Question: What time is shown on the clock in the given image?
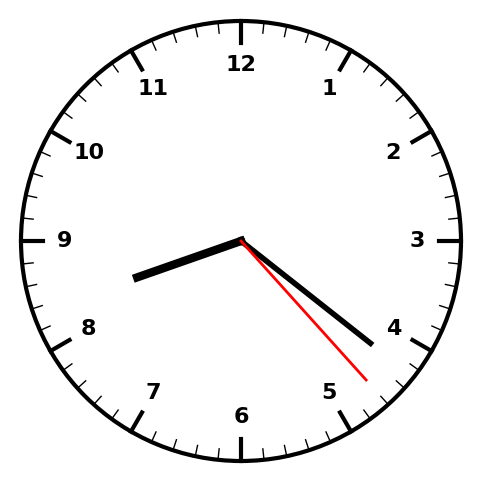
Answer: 08:21:23